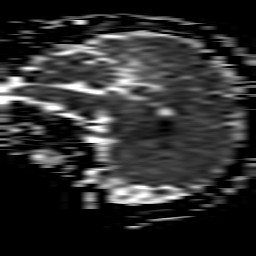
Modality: ADC
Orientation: sagittal
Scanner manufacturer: philips
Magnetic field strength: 1.5 T
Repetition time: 3.398 s
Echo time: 0.09411 s